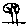
Label: tree